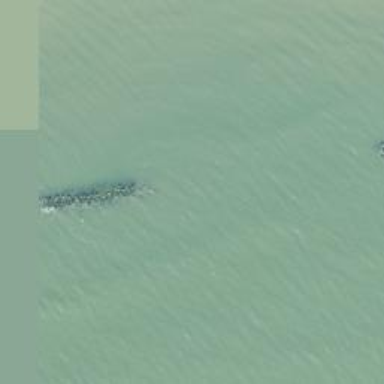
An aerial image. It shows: Breakwater structure.